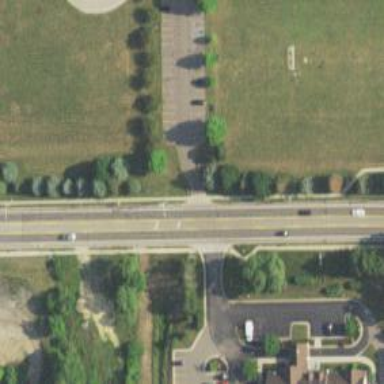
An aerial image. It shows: Unmarked crossing on footway.